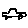
Label: car